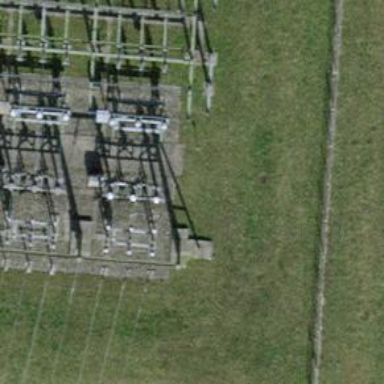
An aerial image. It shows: Three power lines with cables.